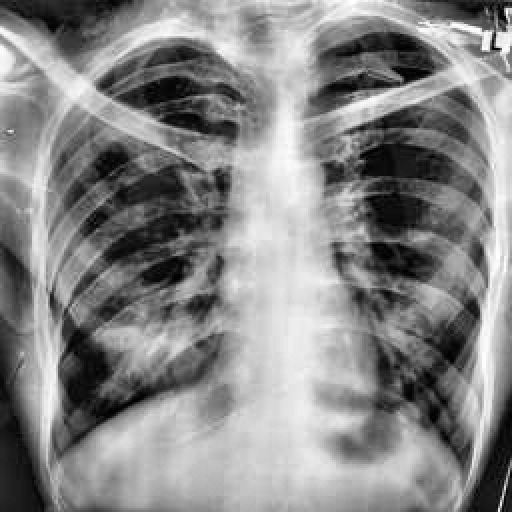
Finding: TUBERCULOSIS